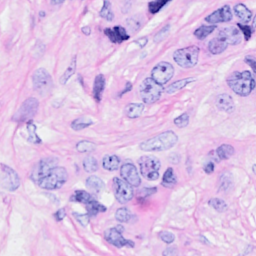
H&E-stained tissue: Breast